Current action and preconditions to check: path_clear

Your task: For each precondition in the list above, predict whether it will hold at this action.

Consider the current scene as observed from the mobile robot's camera, and analyze the predicted future states of all dynamic agents (e.g., people, animals, vehicles, or any moving entities) within the NEXT SECOND.

IMPORTANT: Only answer "very likely" if you are absolutely certain—based on strong, clear evidence—that a dynamic agent will violate the precondition in the predicted future state. Do NOT answer "very likely" for unlikely, ambiguous, or low-probability risks.

Ask yourself for each precondition: Is there a high probability, with clear and convincing evidence, that the predicted future states of any dynamic agent will interfere with the predicted future state of the currently executing action within the NEXT SECOND, causing that precondition to fail?

Assess the risk level based on these predictions. Use "likely" or "very likely" if motions create a clear risk of interference.

Use "neutral" or "improbable" if agents are nearby but their predicted paths are clearly diverging or non-conflicting.

Failure Risk Categories: "very improbable", "improbable", "neutral", "likely", "very likely"

Answer Format: Output ONLY the probability_of_failure value from these categories: "very improbable", "improbable", "neutral", "likely", "very likely"

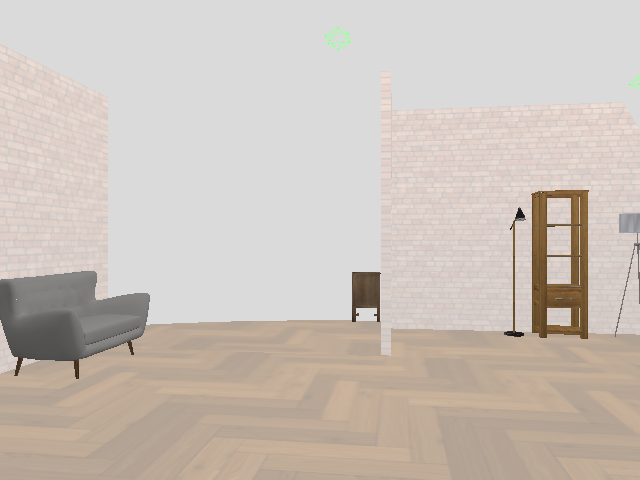

Answer: very improbable